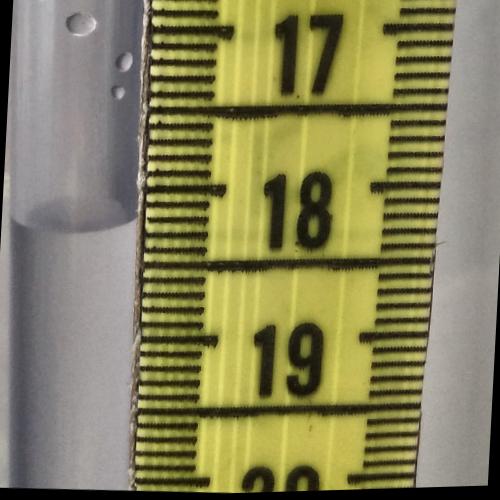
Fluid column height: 18.2 cm